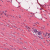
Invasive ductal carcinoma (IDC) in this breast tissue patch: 0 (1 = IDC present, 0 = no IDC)